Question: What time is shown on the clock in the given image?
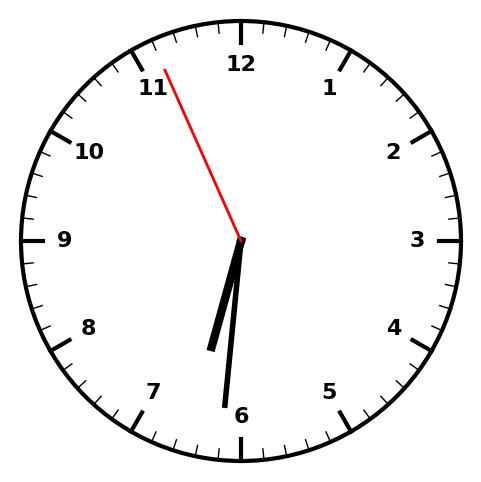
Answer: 06:30:56